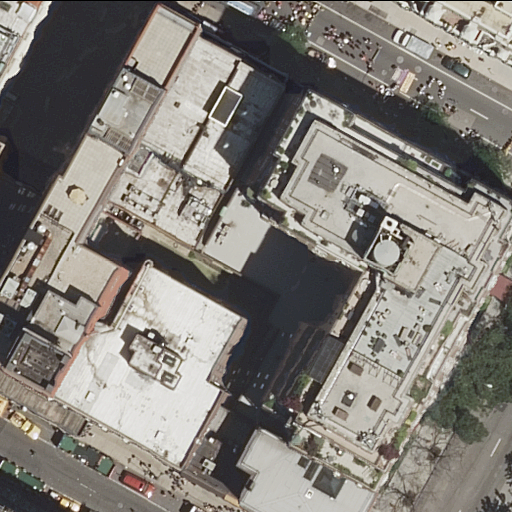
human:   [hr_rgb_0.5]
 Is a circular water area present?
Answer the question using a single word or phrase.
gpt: no

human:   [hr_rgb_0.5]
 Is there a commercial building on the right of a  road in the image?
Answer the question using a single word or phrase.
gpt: no

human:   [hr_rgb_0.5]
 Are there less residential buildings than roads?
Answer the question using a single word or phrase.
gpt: no

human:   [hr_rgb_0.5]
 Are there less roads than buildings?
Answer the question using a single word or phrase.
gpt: yes

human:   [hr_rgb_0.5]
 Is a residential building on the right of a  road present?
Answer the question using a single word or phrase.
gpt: yes

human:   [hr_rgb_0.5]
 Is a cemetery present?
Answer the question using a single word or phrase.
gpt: no

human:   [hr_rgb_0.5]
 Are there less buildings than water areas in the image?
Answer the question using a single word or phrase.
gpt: no

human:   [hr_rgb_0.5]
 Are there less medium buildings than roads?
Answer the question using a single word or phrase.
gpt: no

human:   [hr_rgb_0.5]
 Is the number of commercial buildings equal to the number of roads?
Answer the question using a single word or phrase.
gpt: no

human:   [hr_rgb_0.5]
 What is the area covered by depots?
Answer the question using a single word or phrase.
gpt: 0m2

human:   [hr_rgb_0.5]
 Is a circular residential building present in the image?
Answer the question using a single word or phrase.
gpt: no

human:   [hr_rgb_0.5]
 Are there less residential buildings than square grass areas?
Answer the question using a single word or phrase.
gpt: no

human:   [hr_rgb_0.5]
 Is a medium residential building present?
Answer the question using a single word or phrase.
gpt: yes

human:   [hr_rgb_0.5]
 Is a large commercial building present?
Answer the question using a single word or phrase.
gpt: no

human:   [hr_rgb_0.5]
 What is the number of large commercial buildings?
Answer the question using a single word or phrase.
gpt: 0

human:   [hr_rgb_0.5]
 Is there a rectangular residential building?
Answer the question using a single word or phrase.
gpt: yes

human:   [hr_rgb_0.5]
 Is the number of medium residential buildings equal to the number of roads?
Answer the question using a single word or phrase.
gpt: yes

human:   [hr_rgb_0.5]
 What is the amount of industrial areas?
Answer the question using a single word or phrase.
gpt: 0

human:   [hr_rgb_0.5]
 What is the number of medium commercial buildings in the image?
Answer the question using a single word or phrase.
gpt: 0

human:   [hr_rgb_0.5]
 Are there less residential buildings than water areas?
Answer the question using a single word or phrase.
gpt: no

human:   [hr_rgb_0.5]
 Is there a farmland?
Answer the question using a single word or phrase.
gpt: no

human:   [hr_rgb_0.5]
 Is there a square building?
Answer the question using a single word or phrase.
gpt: no

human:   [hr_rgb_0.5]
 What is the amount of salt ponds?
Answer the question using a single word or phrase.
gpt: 0

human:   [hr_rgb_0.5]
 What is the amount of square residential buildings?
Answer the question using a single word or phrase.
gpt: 0

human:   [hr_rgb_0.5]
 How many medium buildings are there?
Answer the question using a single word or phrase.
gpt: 3

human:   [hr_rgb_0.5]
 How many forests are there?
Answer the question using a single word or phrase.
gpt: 0

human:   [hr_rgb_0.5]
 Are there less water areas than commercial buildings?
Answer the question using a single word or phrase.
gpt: no

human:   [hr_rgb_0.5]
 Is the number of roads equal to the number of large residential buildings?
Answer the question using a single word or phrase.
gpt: no

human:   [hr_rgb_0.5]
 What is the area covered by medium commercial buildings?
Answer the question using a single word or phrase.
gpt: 0m2

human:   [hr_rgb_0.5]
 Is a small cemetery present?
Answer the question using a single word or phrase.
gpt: no

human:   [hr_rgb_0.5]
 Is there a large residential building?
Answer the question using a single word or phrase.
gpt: yes

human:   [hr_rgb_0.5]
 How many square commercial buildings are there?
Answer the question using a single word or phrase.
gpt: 0

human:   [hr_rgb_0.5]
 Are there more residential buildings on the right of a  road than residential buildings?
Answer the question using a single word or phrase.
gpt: no

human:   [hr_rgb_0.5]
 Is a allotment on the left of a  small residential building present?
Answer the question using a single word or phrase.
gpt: no

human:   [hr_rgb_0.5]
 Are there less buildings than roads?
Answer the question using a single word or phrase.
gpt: no

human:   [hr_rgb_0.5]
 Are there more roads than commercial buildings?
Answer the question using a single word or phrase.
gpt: yes